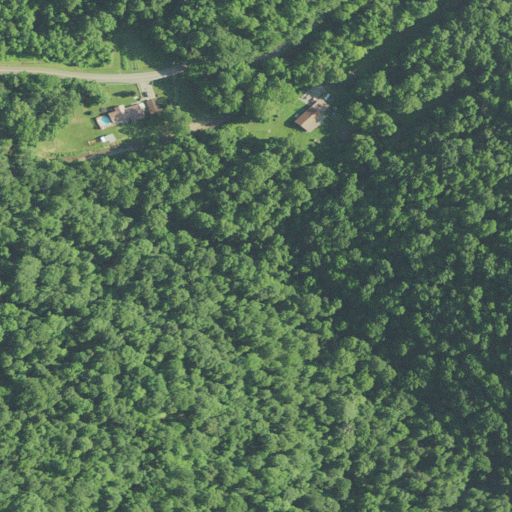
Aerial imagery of valley in West Virginia named Halfway Hollow containing deciduous forest, mixed forest, open development, pasture, and low intensity development